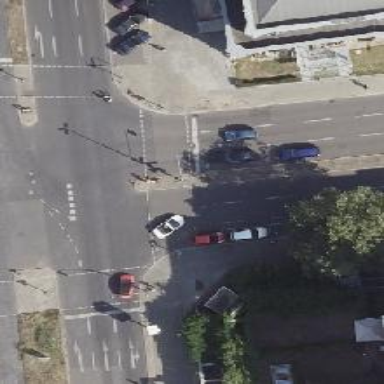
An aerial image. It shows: Road crossing with traffic signals.